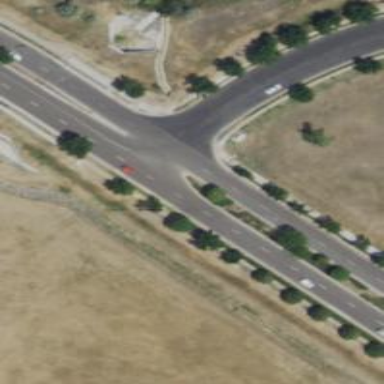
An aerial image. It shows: Unmarked asphalt crossing on cycleway road.